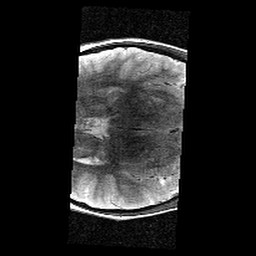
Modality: T2w
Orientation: axial
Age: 10
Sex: female
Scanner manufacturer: siemens
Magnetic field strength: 3 T
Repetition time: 9.23 s
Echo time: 0.067 s